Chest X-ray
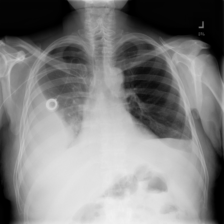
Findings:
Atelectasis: negative
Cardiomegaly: negative
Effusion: positive
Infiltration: negative
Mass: negative
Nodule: negative
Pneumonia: negative
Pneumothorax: negative
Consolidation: negative
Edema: negative
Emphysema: negative
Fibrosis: negative
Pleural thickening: negative
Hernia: negative